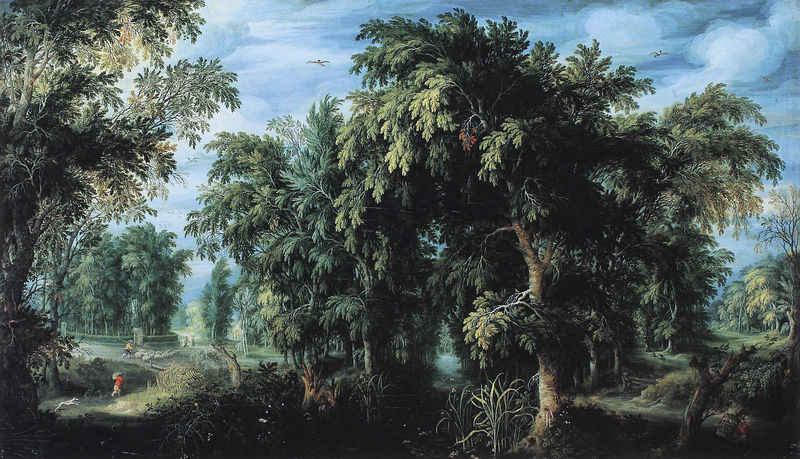
Titel: Waldlandschaft
Künstler: Alexander Kleirincx
Institution: Schwerin, Staatliches Museum
Schlagwörter: baum, blau, blätter, dunkel, gemälde, himmel, schatten, vogel, wasser, weiß, wolken, bäume, fluss, grün, landschaft, menschen, see, braun, licht, männer, szene, gras, hund, park, rot, weg, wiese, wolke, zaun, barock, mensch, bild, öl, bach, baumstamm, feld, gräser, natur, stamm, vögel, weide, wind, busch, büsche, gebüsch, pfad, sträucher, wege, realismus, personen, pflanze, pflanzen, wald, arbeit, fliegen, kinder, sack, früchte, garten, arbeiten, hecke, herde, klein, schweine, enten, treiben, arbeiter, wild, palme, baumkrone, lichtung, laubbaum, jagd, unterholz, jagdhund, windhund, urwald, plantage, palmen, wildnis, gestrüpp, schafe, hirte, wildniss, dschungel, parkanlagen, wildenten, bril, jagdhung